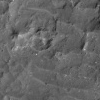
Atmospheric dust classification: not_dusty